Field crop: tomato
Growth stage: 2
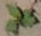
Species: solanum